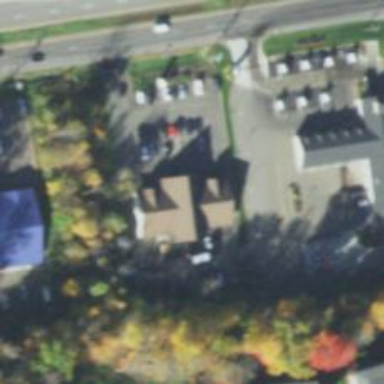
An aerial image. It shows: Post office.